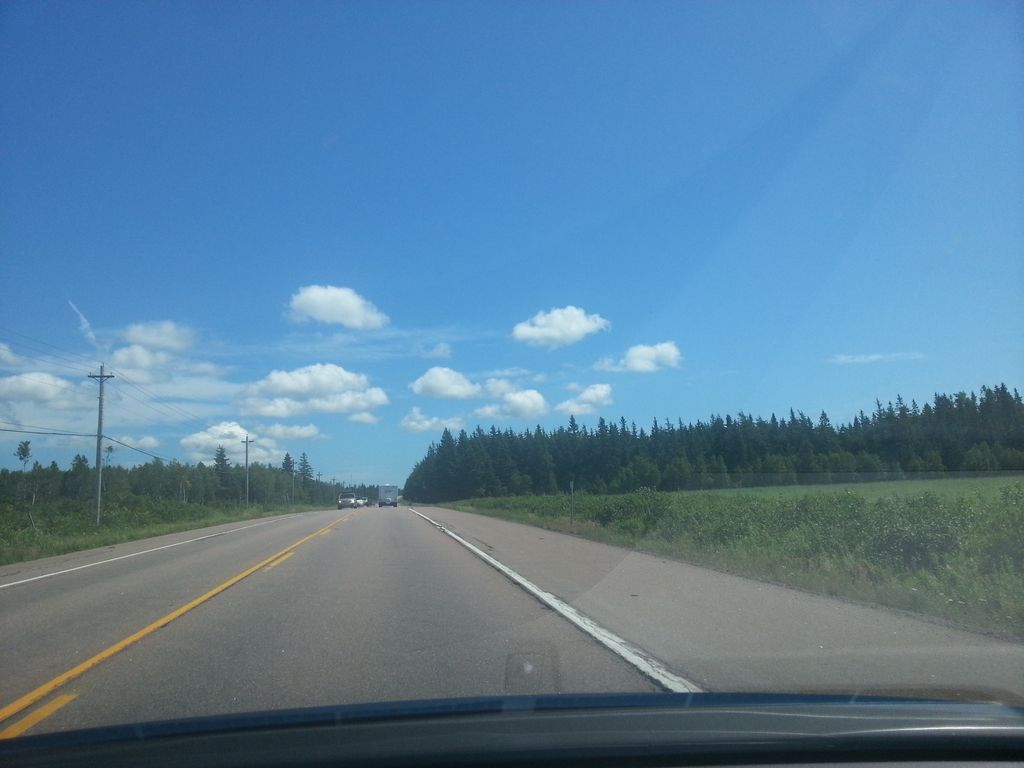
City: charlottetown